Question: Given the following html

Full html can be found here: <URL>
and using the Dom Crawler code
'''
$pd->filter('.content > ul > li')->each(function(Crawler $node, $i){})
'''
when looping over the results, it's stopping at the first '<script>' tag nested under the '<ul>' element, and instead only returning 9 elements, instead of all 14 '<li>' elements.
Is this a bug, or by design, and is there any for me to get all '<li>' items without resorting to a preg_match?
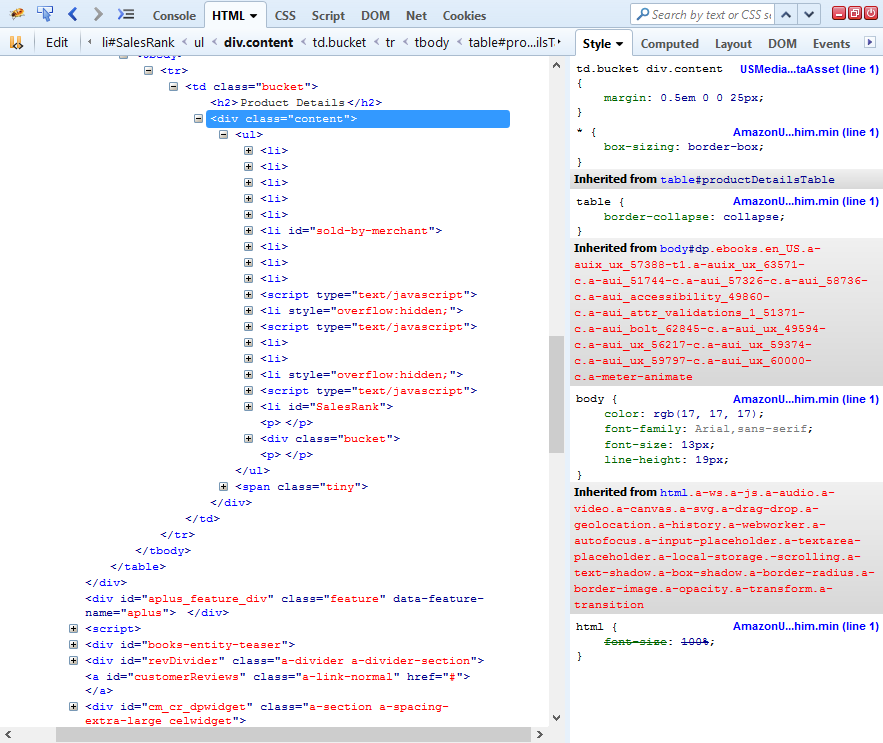
Answer: I've implemented stripping out all .* tags before feeding the HTML to the Symfony DOM parser, that seems to have cured the issue I was having.
Given the tags themselves contained DOM modifying code, I'm guessing that the Symfony parser was incorrectly reading the DOM tags inside the tags as valid tags, and not javascript modifications.
TL;DR - before passing your raw html into Symfony, make sure you strip out all tags